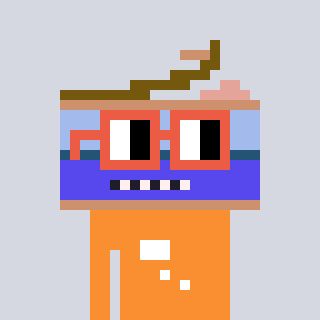
a pixel art character with square orange glasses, a canned ham-shaped head and a orange-colored body on a cool background